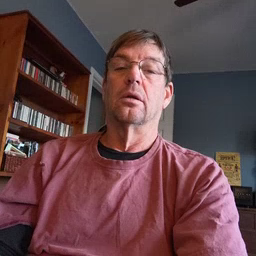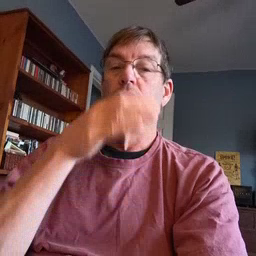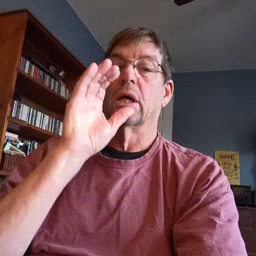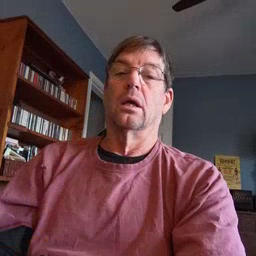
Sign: drink